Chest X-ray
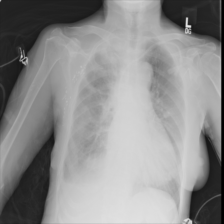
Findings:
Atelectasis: negative
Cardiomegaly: negative
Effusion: positive
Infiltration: negative
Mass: negative
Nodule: negative
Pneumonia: negative
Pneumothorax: negative
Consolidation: negative
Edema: negative
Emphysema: negative
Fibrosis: positive
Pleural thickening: negative
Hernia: negative